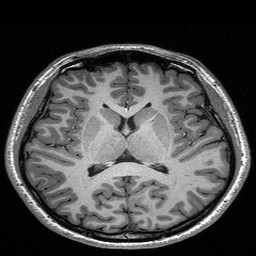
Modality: T1w
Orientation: coronal